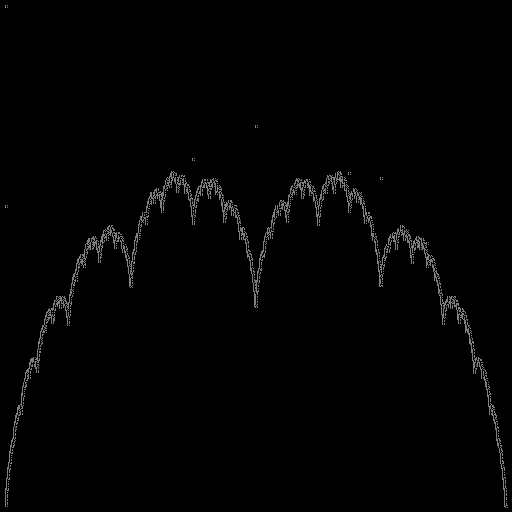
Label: a4